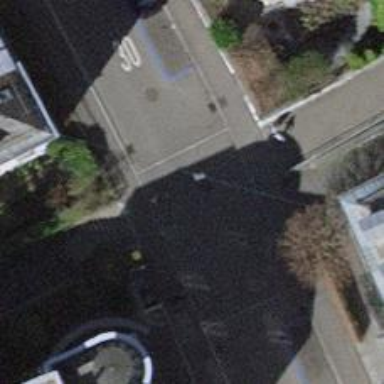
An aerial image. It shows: Unmarked crossing with traffic calming table on the road.